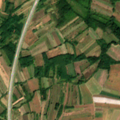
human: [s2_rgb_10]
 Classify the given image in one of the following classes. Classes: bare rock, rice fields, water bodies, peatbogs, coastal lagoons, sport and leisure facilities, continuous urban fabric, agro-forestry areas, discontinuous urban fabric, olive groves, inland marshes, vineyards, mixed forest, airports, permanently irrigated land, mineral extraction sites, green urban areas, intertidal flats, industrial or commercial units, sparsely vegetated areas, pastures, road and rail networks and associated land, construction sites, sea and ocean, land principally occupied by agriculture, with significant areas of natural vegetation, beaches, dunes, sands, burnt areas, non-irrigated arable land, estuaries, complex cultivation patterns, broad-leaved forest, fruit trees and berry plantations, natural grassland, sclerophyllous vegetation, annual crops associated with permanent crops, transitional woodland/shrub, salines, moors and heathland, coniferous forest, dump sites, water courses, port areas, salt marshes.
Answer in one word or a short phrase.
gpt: non-irrigated arable land, complex cultivation patterns, land principally occupied by agriculture, with significant areas of natural vegetation